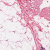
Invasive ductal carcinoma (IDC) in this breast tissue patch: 0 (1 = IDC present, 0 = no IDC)